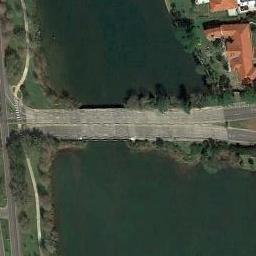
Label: bridge